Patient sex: F
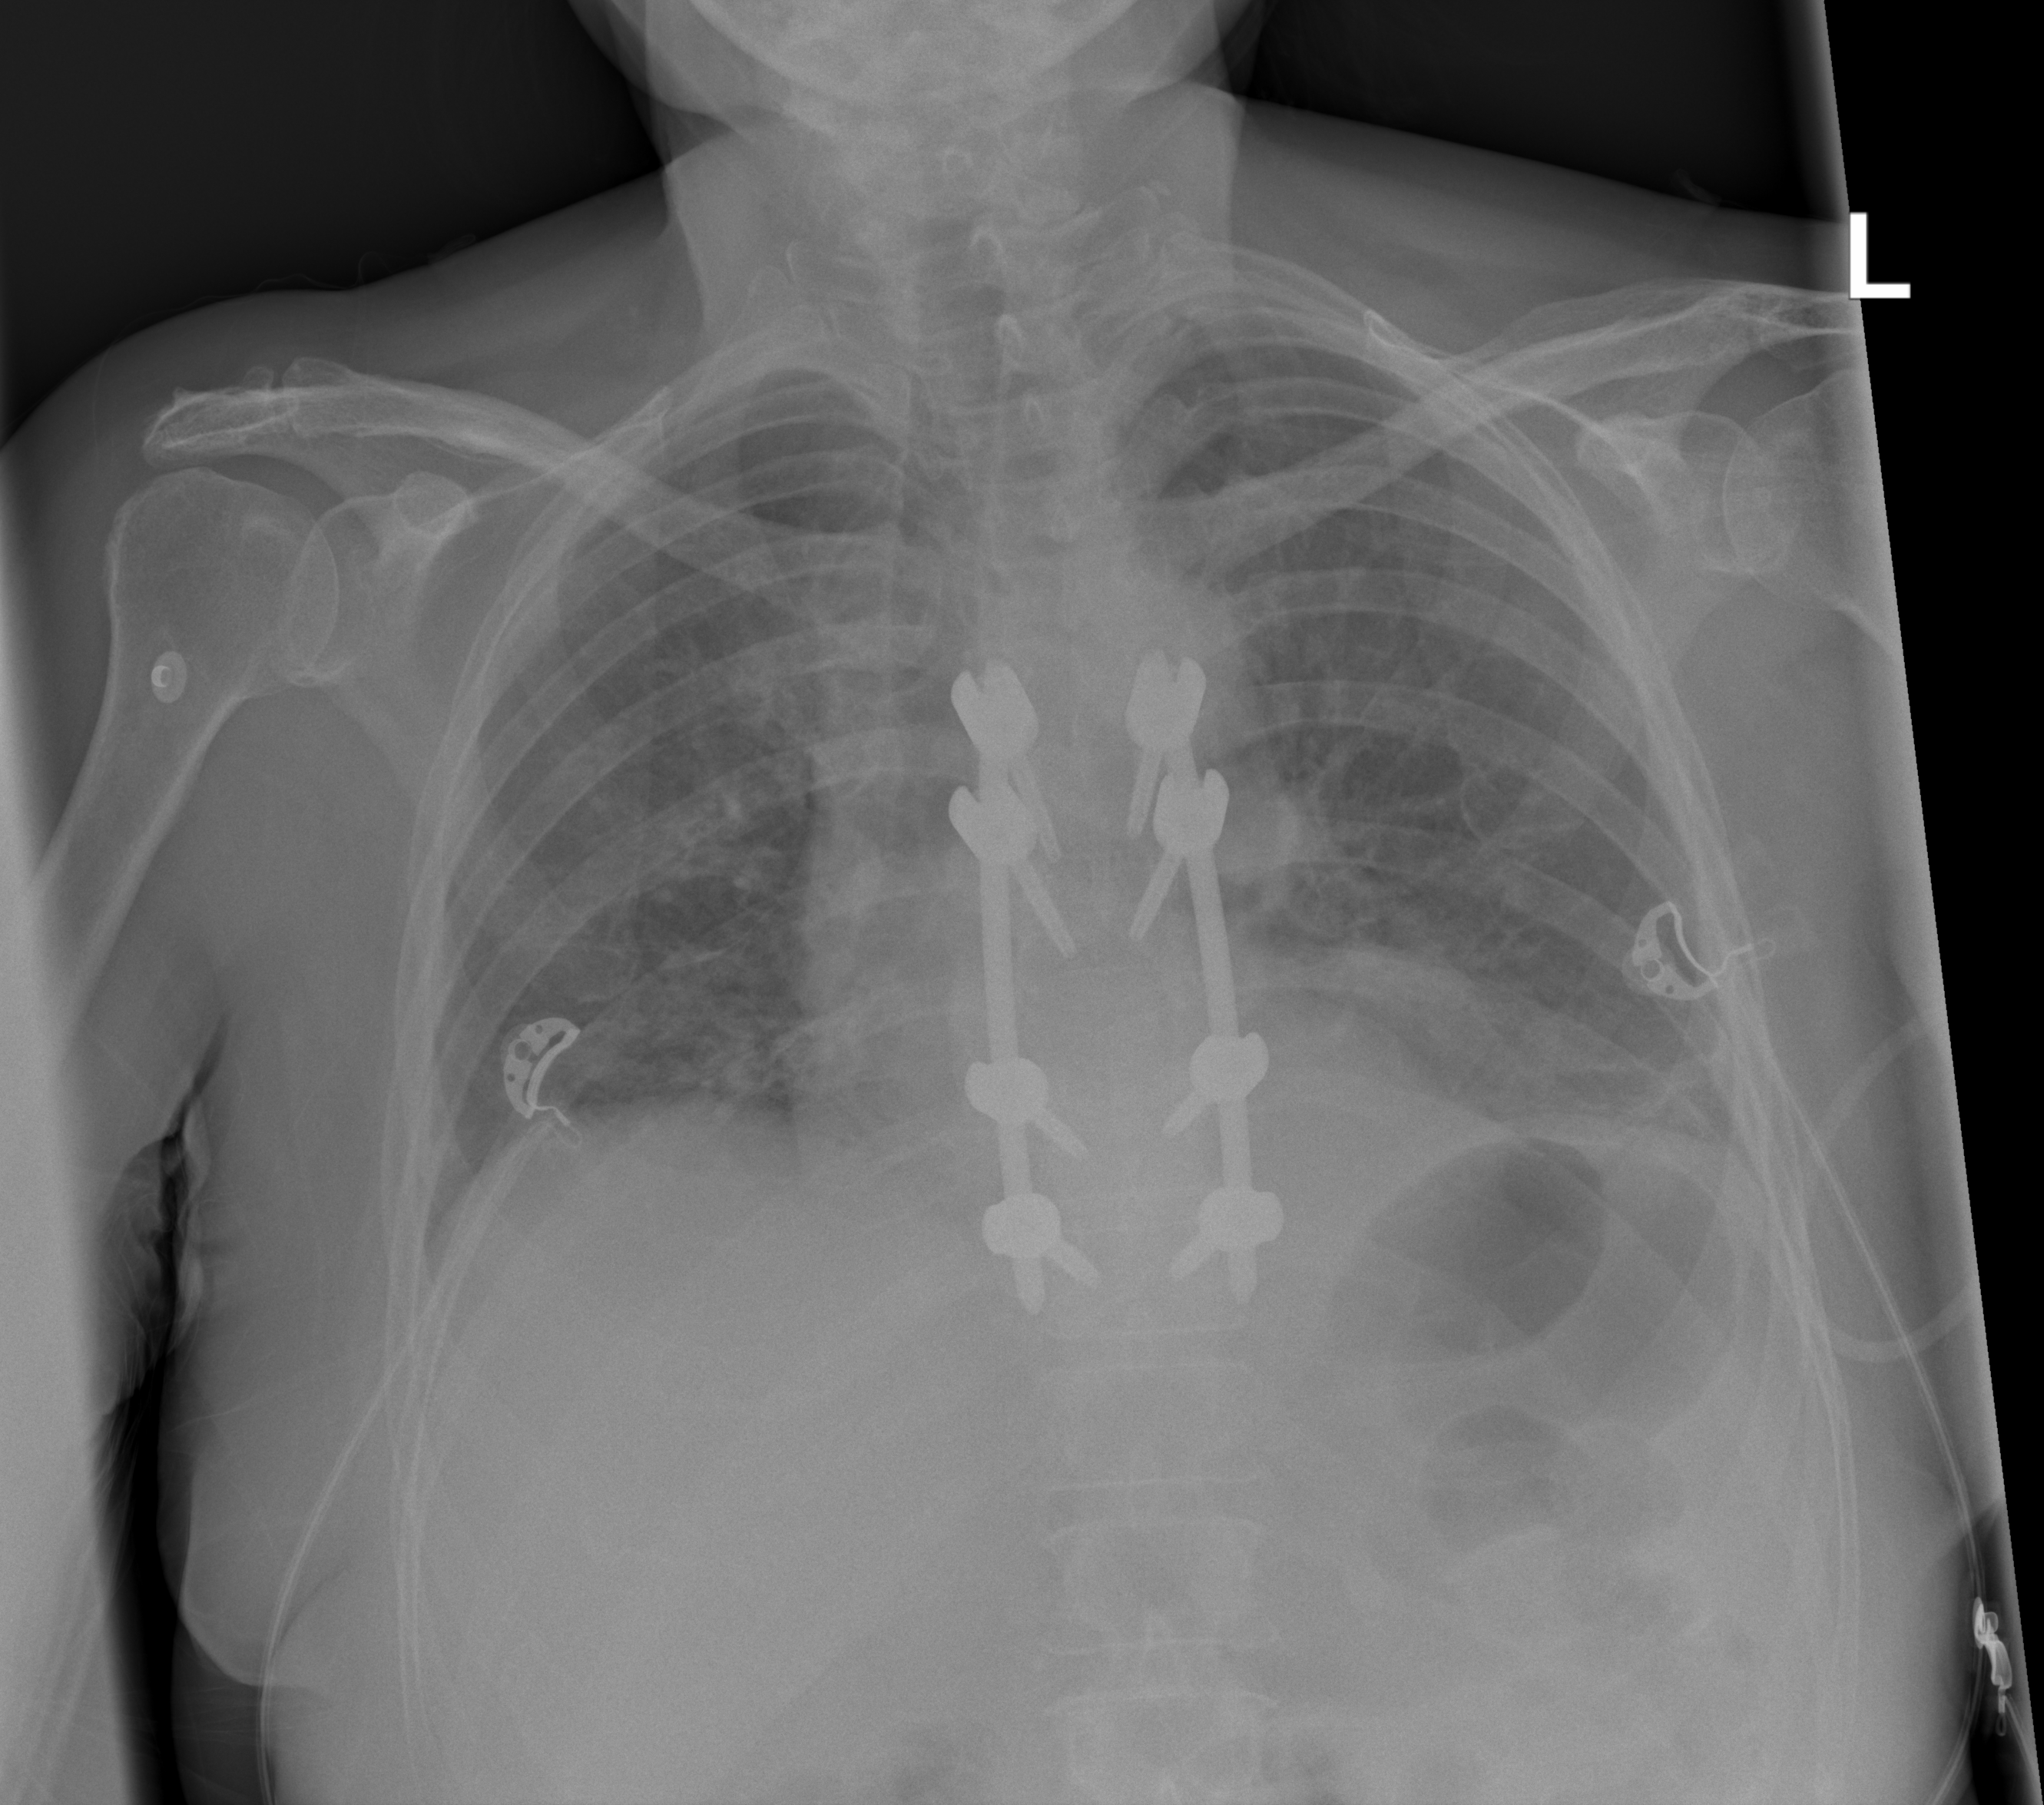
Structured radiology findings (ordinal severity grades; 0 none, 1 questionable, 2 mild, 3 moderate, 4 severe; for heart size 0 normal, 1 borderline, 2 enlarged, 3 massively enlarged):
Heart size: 1
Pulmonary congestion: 2
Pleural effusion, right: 0
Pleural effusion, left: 0
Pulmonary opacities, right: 0
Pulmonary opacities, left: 0
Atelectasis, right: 0
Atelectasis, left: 2